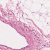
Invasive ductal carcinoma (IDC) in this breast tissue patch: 0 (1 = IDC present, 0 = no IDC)